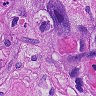
Metastatic tissue present: yes